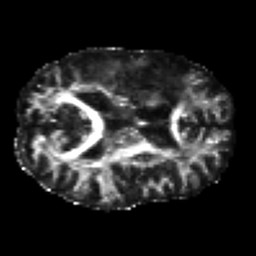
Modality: FA
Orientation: axial
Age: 47
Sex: female
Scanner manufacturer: siemens
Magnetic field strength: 3 T
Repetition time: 7.3 s
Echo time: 0.087 s